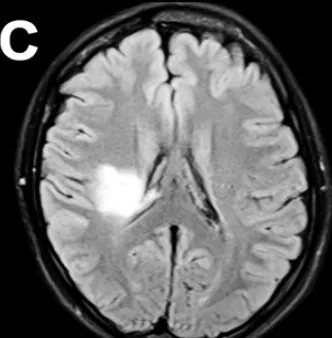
Axial FLAIR MRI showing hyperintense concentric pattern in the right parieto-frontal periventricular white matter coronal post-contrast T1-weighted image demonstrating some open ring enhancement of the lesion in the right parieto-frontal area.
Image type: radiology (mri)